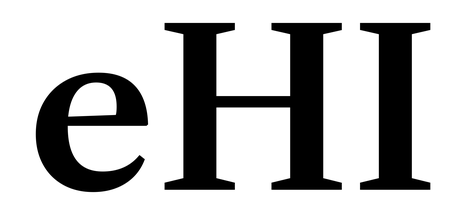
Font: LibreCaslonText_SemiBold